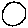
Label: circle